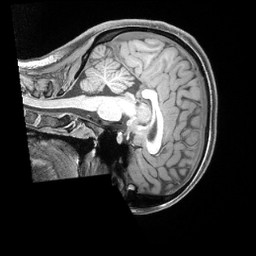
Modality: T1w
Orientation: sagittal
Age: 23
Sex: female
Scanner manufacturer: siemens
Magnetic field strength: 3 T
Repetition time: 2.4 s
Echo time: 0.00224 s